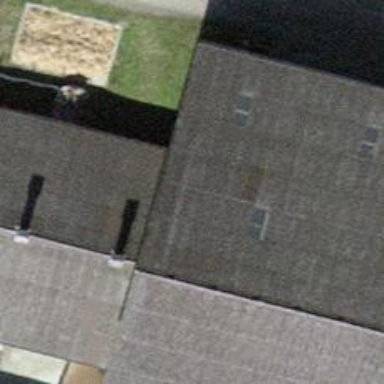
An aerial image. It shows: Farm auxiliary building with gabled roof.